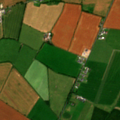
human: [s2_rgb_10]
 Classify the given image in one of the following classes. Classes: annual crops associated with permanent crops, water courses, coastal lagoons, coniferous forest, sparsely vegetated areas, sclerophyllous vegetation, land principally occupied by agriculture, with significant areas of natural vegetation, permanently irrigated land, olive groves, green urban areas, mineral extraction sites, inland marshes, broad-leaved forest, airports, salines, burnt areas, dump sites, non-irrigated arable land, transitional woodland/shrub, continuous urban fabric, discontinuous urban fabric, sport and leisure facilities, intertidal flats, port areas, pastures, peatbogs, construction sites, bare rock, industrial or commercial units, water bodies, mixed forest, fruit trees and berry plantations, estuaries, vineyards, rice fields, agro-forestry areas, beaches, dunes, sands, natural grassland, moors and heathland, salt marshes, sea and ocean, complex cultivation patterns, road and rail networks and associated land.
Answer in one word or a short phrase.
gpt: non-irrigated arable land, pastures, mixed forest